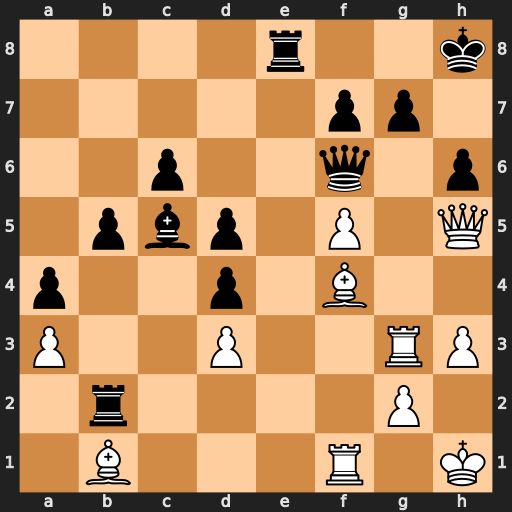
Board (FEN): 4r2k/5pp1/2p2q1p/1pbp1P1Q/p2p1B2/P2P2RP/1r4P1/1B3R1K
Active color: w
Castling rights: -
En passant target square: -
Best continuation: Bg5 Qd6 f6